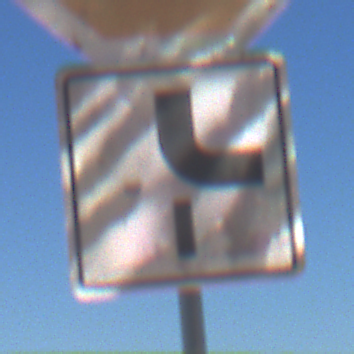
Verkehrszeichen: VerlaufVorfahrtsstrasse10
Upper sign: Stop
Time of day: MorningAfternoon
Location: Outdoor (RoadRail)
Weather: Clear
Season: NotSpecified
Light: Natural